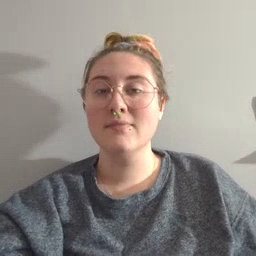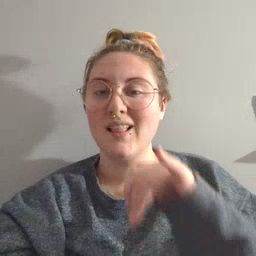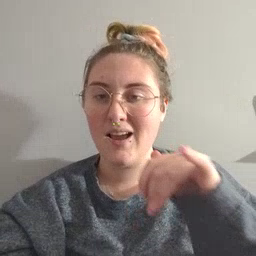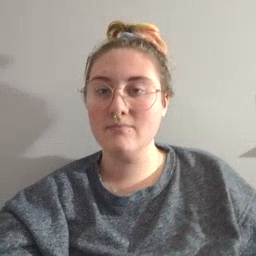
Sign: like